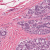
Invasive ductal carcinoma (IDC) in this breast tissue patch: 0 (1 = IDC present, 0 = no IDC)